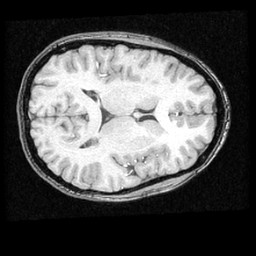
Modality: T1w
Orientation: axial
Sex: female
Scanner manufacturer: ge
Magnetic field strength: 1.5 T
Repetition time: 21 s
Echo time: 0.008 s